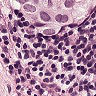
Metastatic tissue present: yes